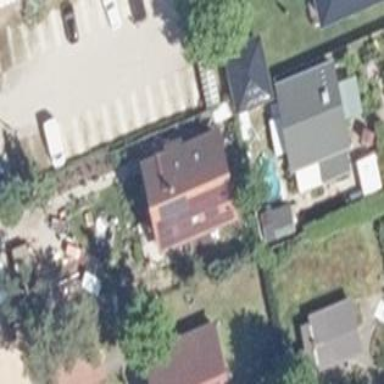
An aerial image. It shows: Simple house.